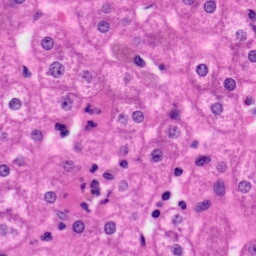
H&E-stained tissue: Liver